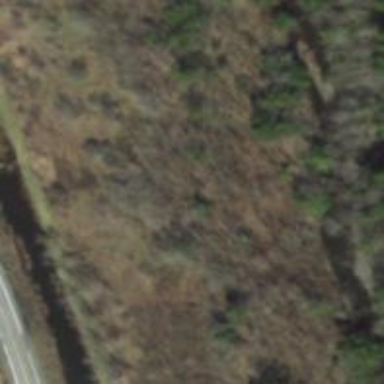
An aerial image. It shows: Abandoned road.